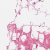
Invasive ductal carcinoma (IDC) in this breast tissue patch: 0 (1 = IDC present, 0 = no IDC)